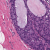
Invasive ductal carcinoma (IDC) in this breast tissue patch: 0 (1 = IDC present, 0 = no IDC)